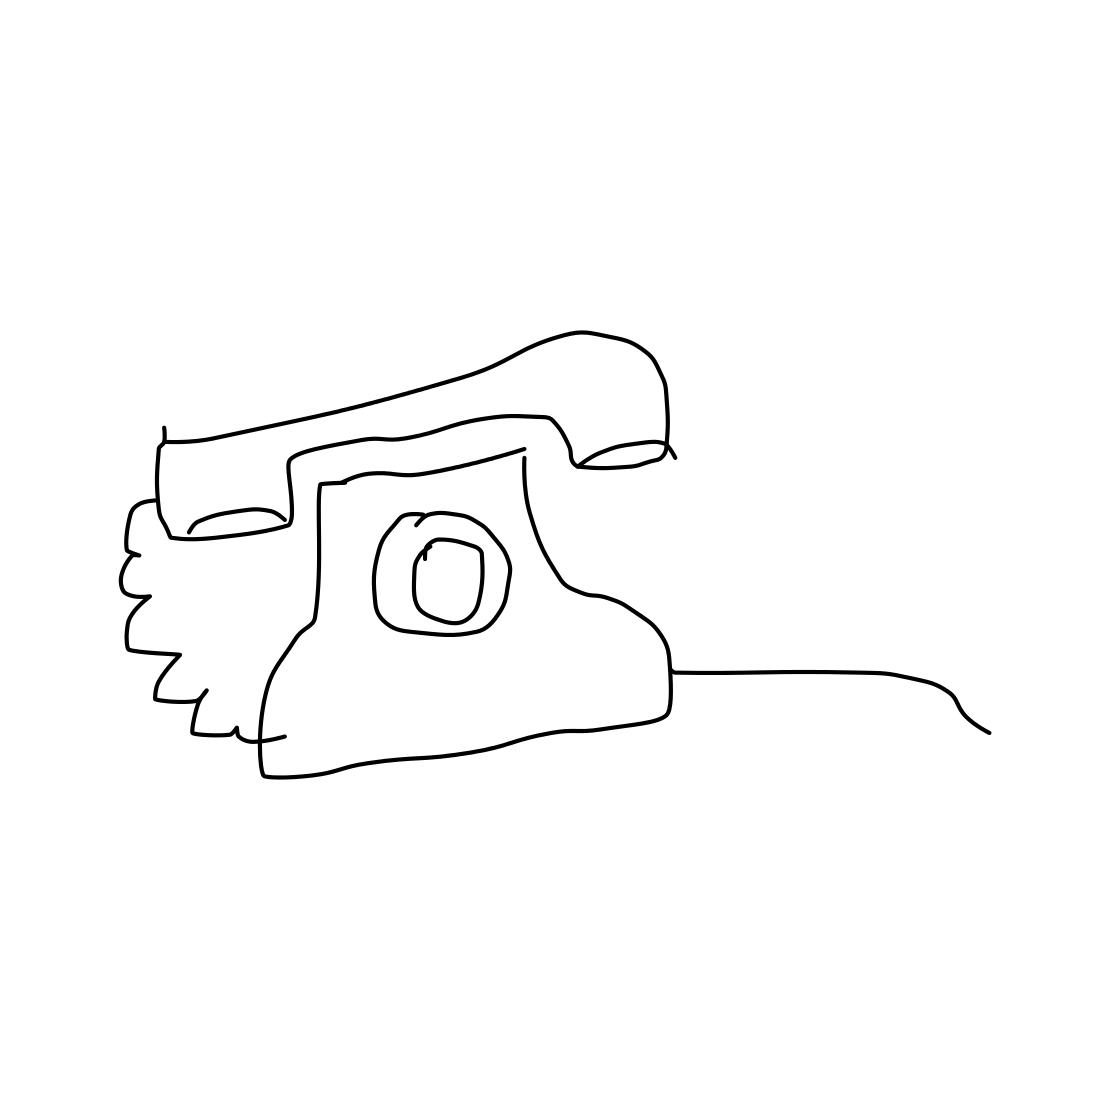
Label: telephone